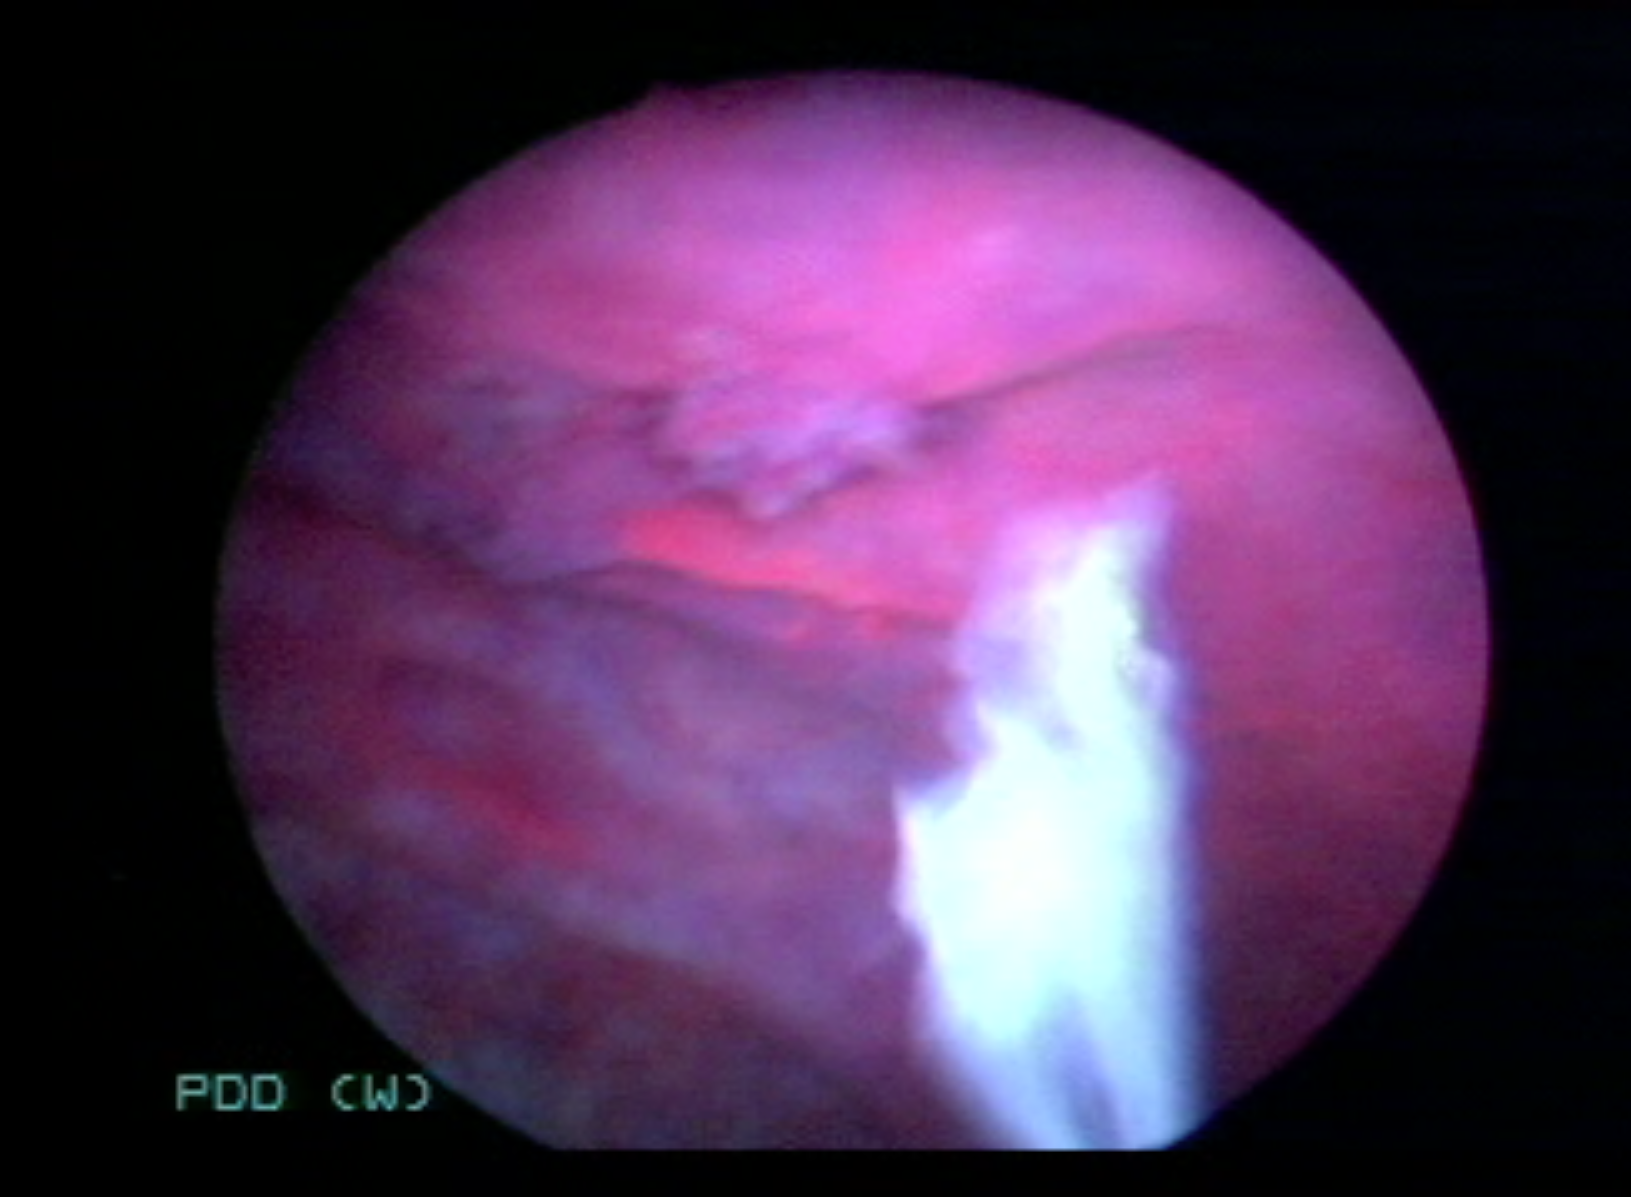
Modality: BLC
Class: Malignant
Subclass: HighGradePapillary
Lesion: L1
Stage: T1
Morphology: Papillary
Bladder cancer association: Yes